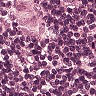
Metastatic tissue present: yes